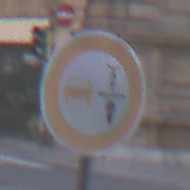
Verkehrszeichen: VerbotUeberholenEinspurigeFahrzeuge
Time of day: SunriseSunset
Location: Outdoor (Urban)
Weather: PartlyCloudy
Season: NotSpecified
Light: Natural